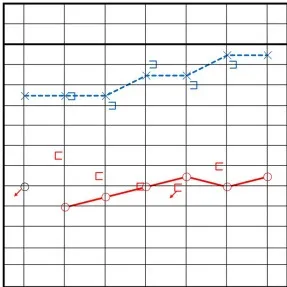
Pure tone audiometry before surgery. Audiometry of the patient upon presentation of sudden hearing loss.
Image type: chart (chart)